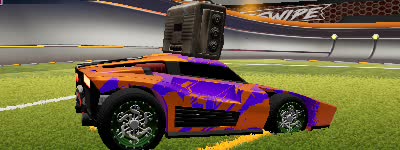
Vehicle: breakout